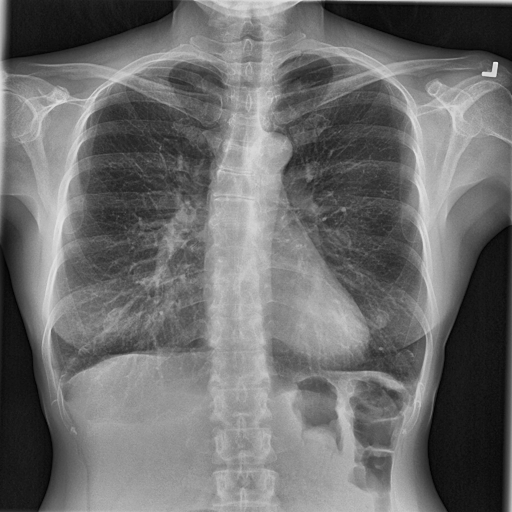
Finding: NORMAL